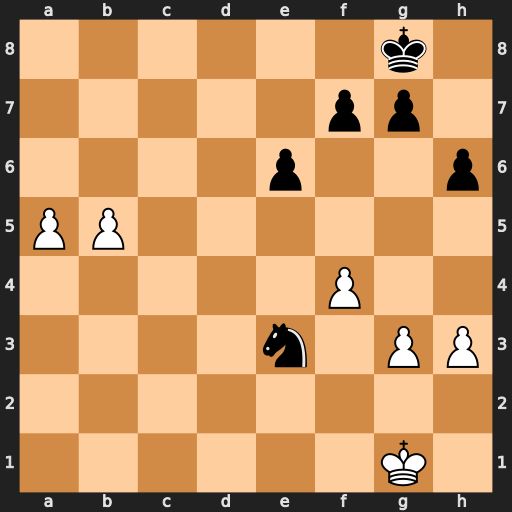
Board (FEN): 6k1/5pp1/4p2p/PP6/5P2/4n1PP/8/6K1
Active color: w
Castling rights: -
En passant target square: -
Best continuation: b6 Nc4 b7 Nxa5 b8=Q+